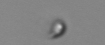
Label: nanoplankton_mix